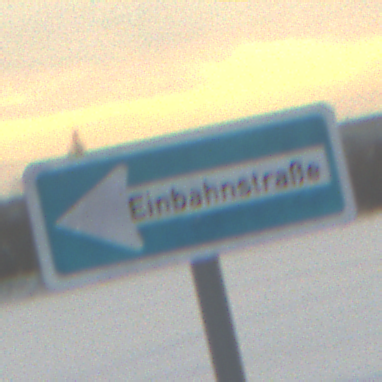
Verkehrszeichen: EinbahnstrasseLinksweisend
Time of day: SunriseSunset
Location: Outdoor (Nature)
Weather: PartlyCloudy
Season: NotSpecified
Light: Natural